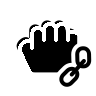
Cursor type: alias
OS/theme: linux-notwaita
Variant: black